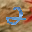
Label: 2